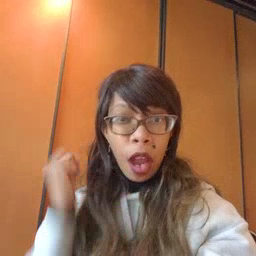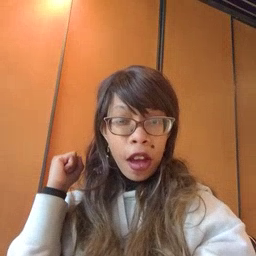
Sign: fast